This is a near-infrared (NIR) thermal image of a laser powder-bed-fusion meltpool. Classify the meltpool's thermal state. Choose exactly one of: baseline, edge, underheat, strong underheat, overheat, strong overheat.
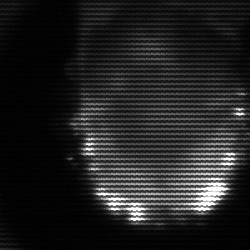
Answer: baseline